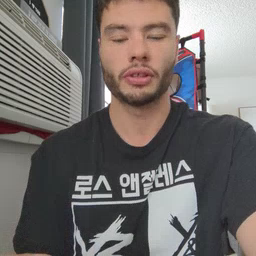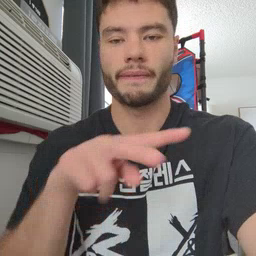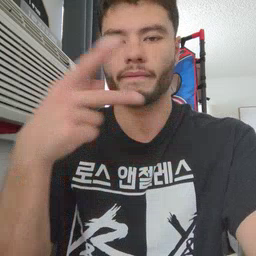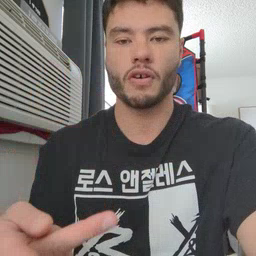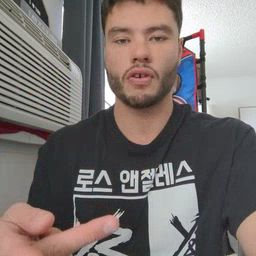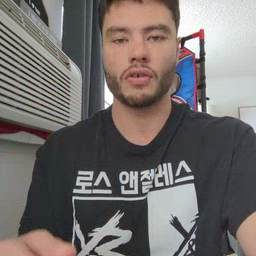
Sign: fall